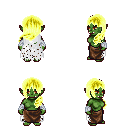
a pixel art fantasy rpg character, female body template, orc, green skin, white tattered cape, robe skirt, gold left-swept hairstyle, white cloth bandages, four views (front, back, left, right), 2x2 character sprite sheet, small pixel art, hard edges, no anti-aliasing